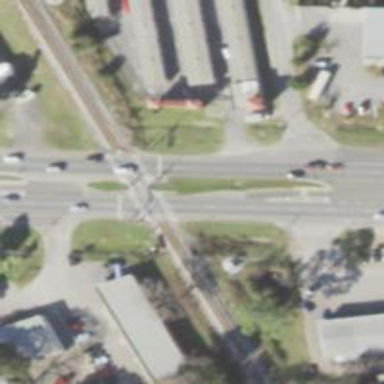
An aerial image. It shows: Level crossing with lights on the railway.